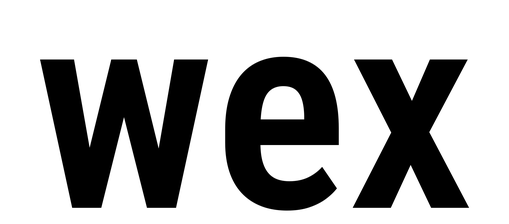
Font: Roboto_Condensed_SemiBold